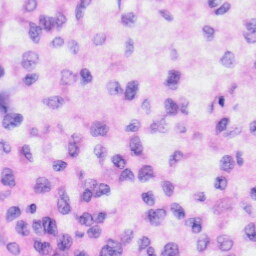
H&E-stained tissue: Liver